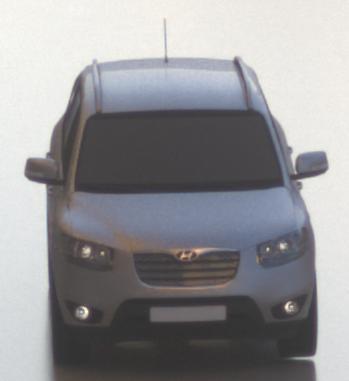
Make: Hyundai
Model: Santa Fe 2.4
Detailed model: Santa Fe (CM)
Model produced from: 2010/01
Model produced until: 2012/09
Doors: 5
Color: white
Road condition: wet road
Daytime: sunrise or sunset
Contrast: medium contrast